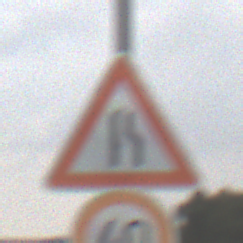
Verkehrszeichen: EinseitigVerengteFahrbahnRechts
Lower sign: Geschwindigkeit40
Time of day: MorningAfternoon
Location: Outdoor (Nature)
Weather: Overcast
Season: NotSpecified
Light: Natural